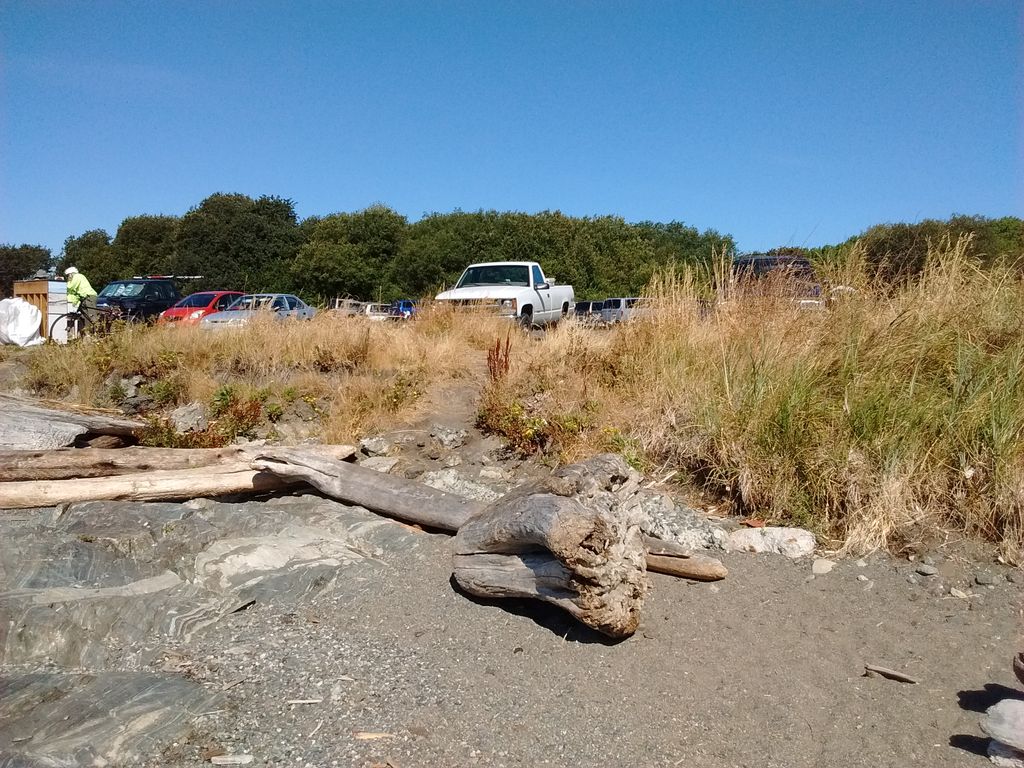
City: victoria